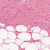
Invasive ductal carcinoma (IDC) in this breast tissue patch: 0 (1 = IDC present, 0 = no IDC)